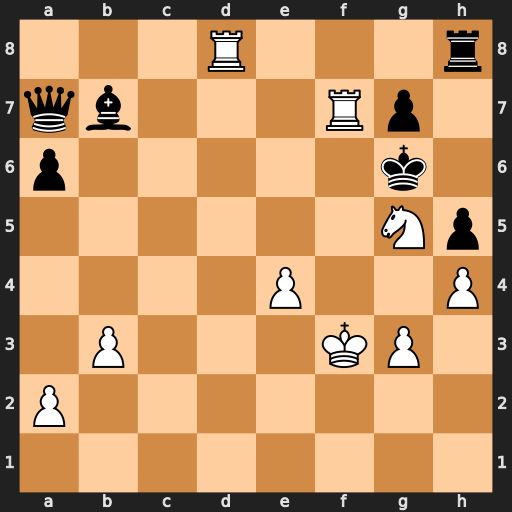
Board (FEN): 3R3r/qb3Rp1/p5k1/6Np/4P2P/1P3KP1/P7/8
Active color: w
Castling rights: -
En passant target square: -
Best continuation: Rd6#